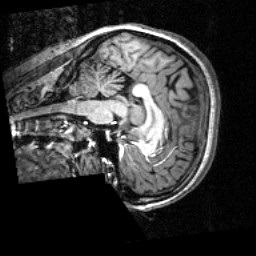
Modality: T1w
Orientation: sagittal
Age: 26
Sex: female